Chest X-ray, AP view. Patient: 64 years old, sex M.
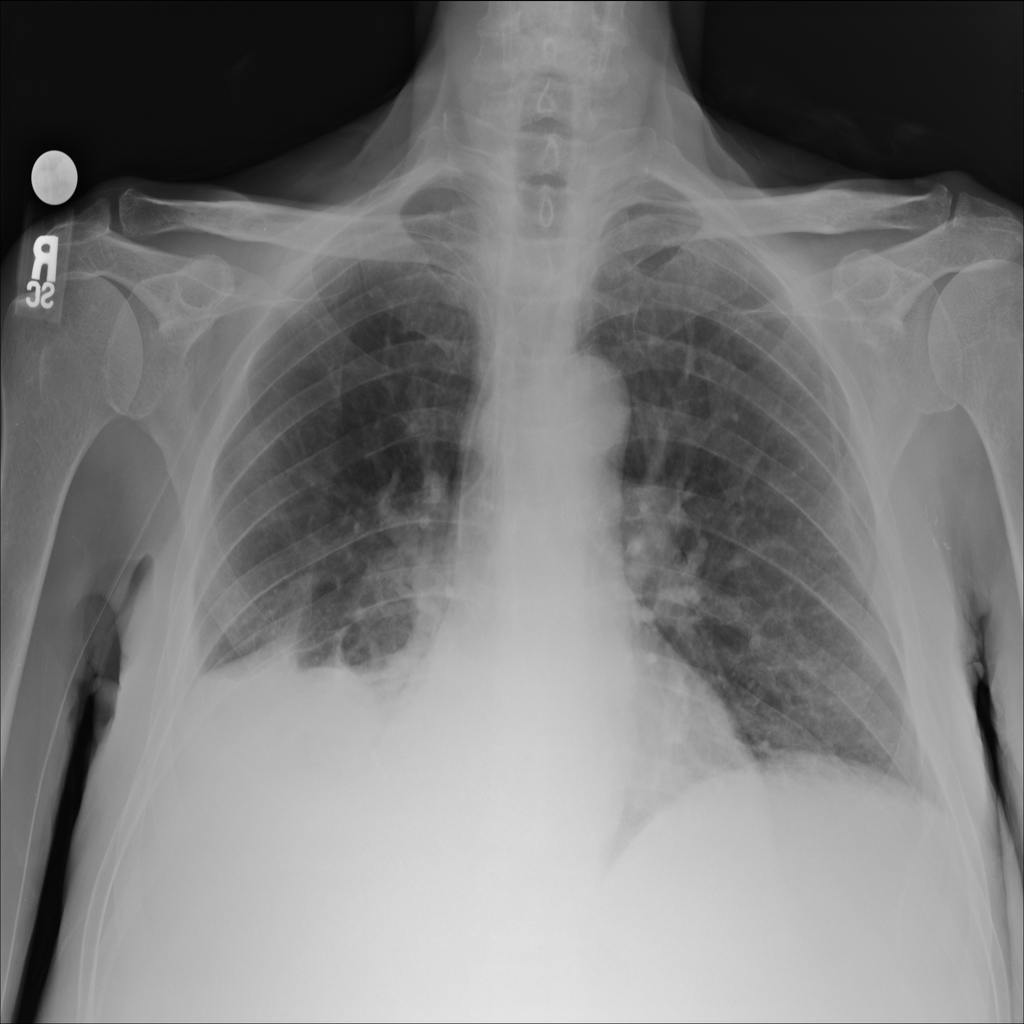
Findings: No Finding